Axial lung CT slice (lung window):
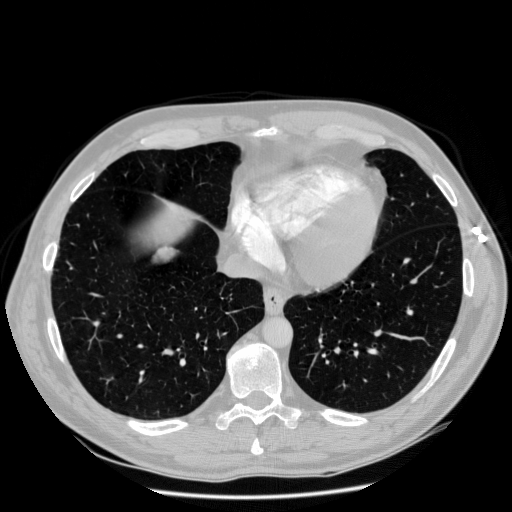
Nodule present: yes
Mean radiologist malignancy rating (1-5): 3